RGB frame:
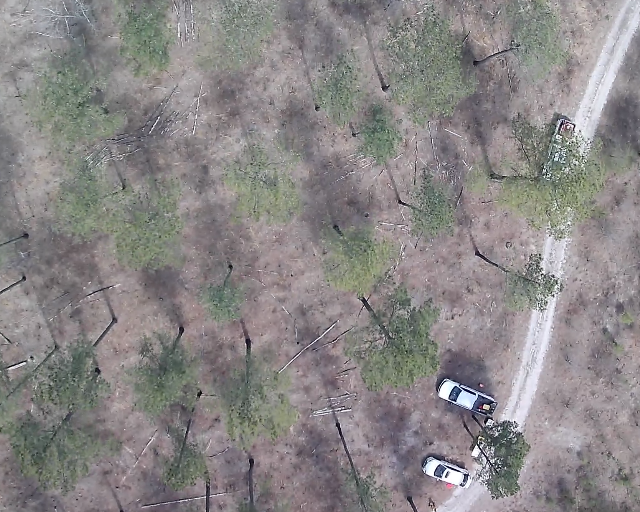
Thermal frame:
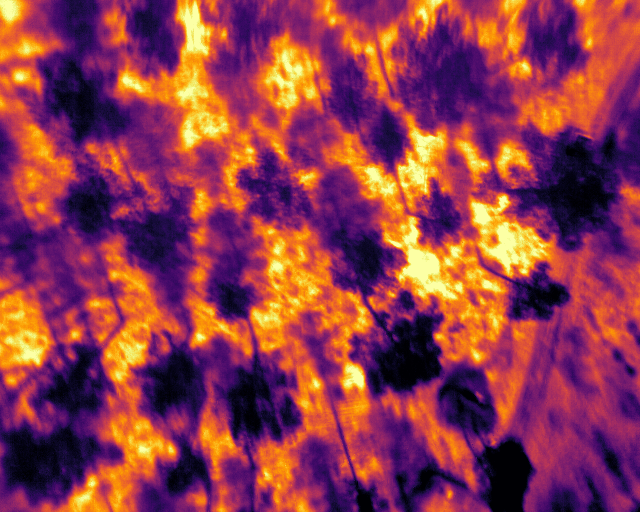
Captured: 2026-02-26 02:27:39
Pixels at or above 80 °C: 0 (fraction of frame: 0)